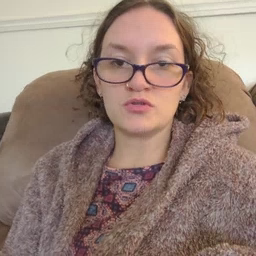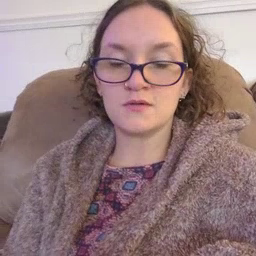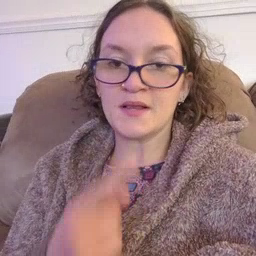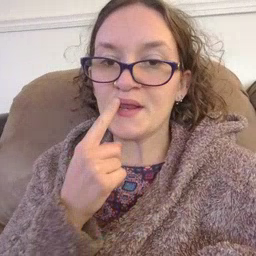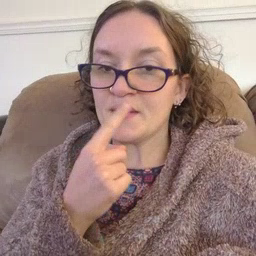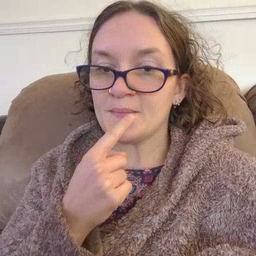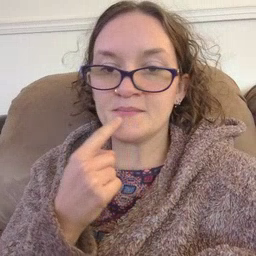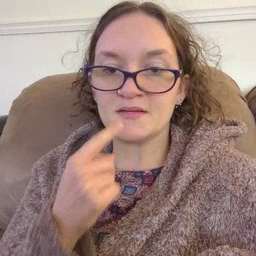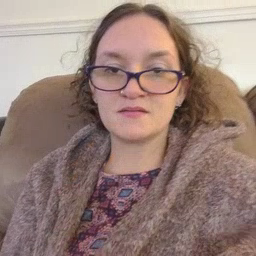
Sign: lips